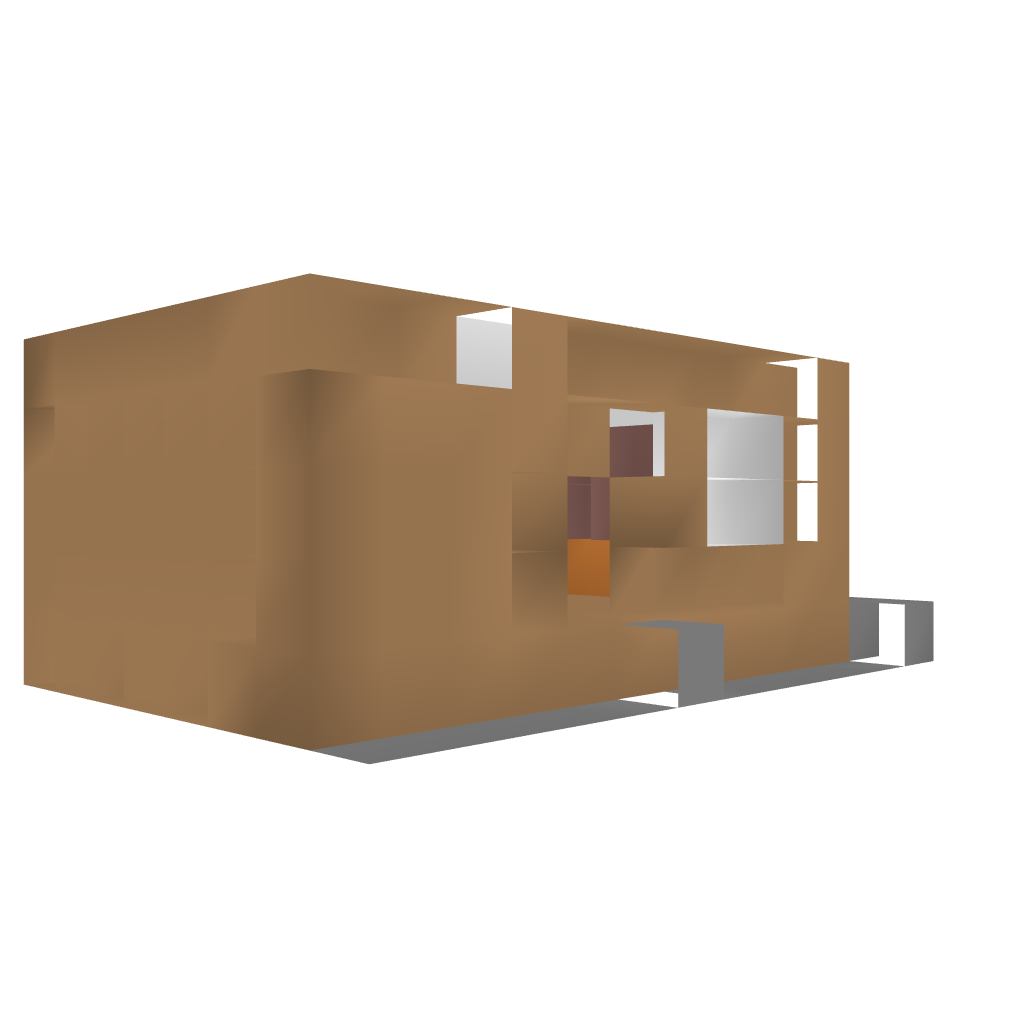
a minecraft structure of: Schoolhouse cube wooden house no roof